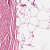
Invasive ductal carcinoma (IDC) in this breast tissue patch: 0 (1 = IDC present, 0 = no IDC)